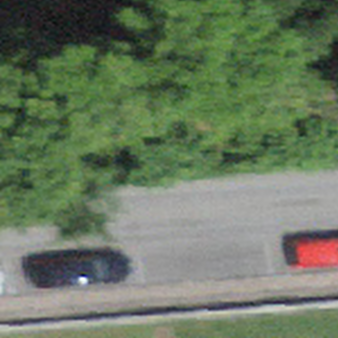
Label: other